Field crop: maize
Growth stage: 1
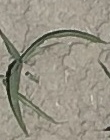
Species: sorghum